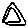
Label: triangle